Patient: sex F, age 70
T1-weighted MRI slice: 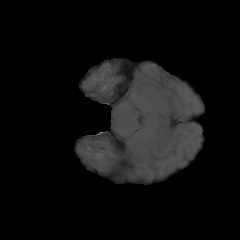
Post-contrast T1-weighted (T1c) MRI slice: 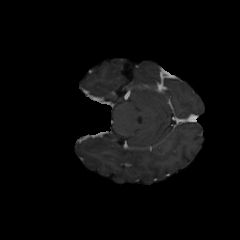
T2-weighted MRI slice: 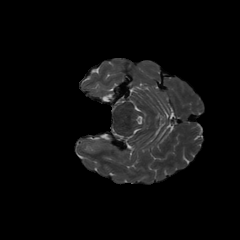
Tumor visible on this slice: no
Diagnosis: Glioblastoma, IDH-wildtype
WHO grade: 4